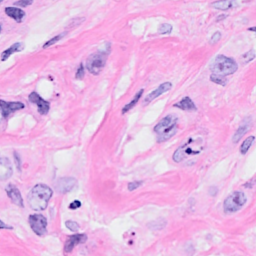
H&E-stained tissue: Breast